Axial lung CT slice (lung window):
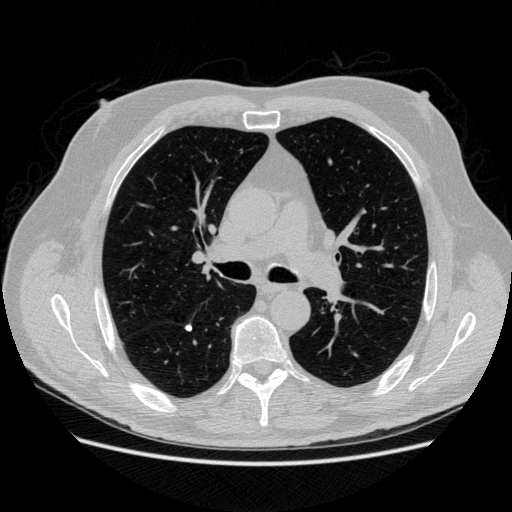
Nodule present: yes
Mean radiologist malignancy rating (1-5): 1